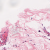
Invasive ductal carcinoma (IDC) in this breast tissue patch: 0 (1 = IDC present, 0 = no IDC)